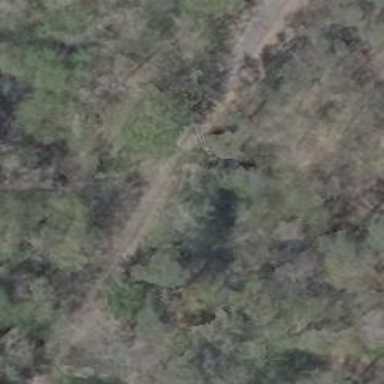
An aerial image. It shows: Bridleway with track grade of grade 4.